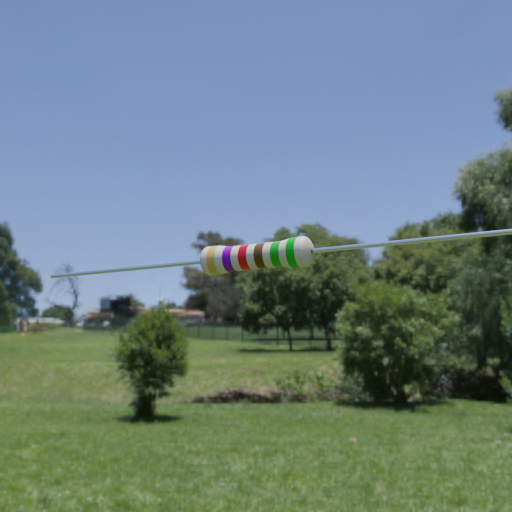
Resistor colour bands (in order): gold, violet, red, brown, green, green